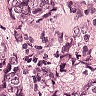
Metastatic tissue present: yes